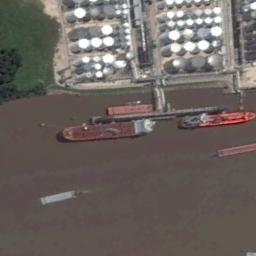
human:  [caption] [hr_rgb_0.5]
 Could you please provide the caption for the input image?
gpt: There are many buildings of different shapes beside the ships .

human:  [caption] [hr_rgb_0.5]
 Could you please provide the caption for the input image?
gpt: Three red tankers docked at the pier with moving ships next to them, And a large number of tank-shaped storage buildings on the pier .

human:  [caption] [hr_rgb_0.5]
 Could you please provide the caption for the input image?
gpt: Some ships are docked at the oil terminal and other ships are sailing next to them .

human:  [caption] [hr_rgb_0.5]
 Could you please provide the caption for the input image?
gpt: There are two ships in the yellow water on the shore .

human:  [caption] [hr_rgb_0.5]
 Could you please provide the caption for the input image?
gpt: There are two ships at the harbor with many circular buildings .